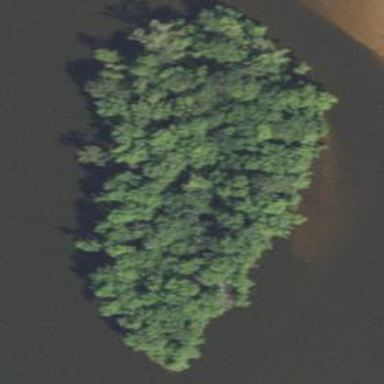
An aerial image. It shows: Forested islet.